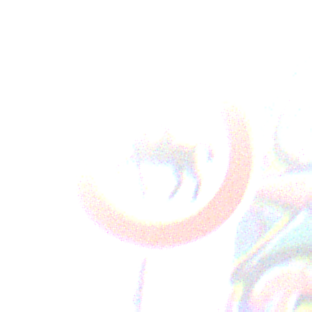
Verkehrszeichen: VerbotReiter
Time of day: Midday
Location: Roofed (Special)
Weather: Overcast
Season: NotSpecified
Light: Natural